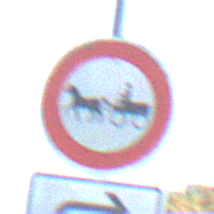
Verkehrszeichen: VerbotGespannfuhrwerke
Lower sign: RichtungsangabeDurchPfeile5
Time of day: Midday
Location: Outdoor (Urban)
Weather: Clear
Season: NotSpecified
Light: Natural